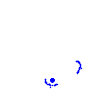
Particle: electron